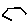
Label: hexagon